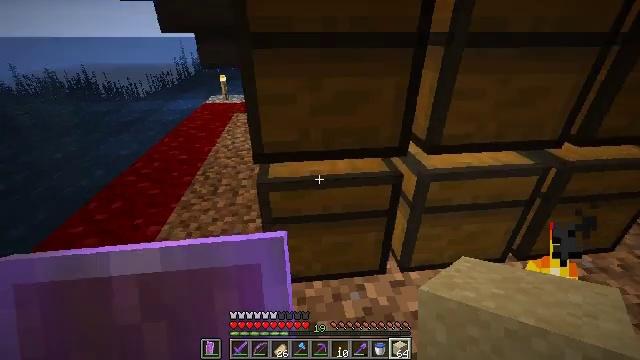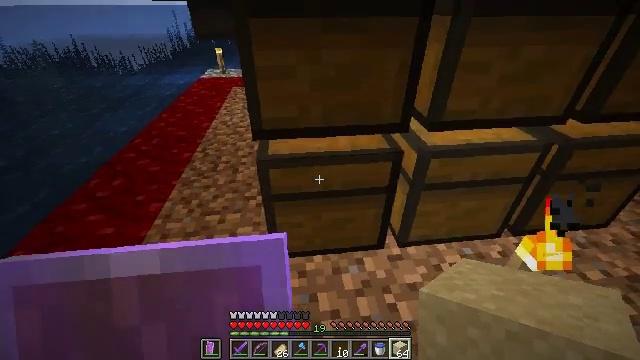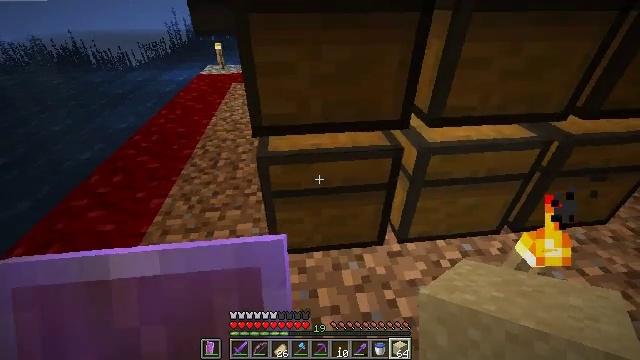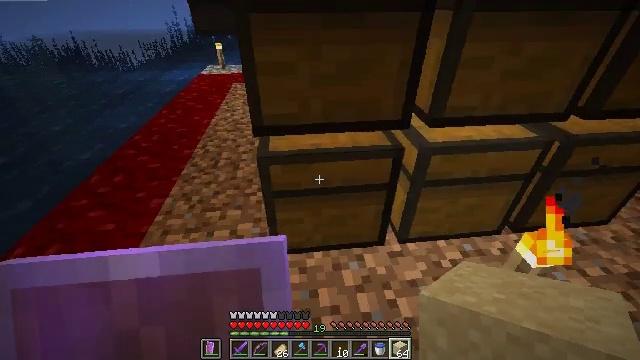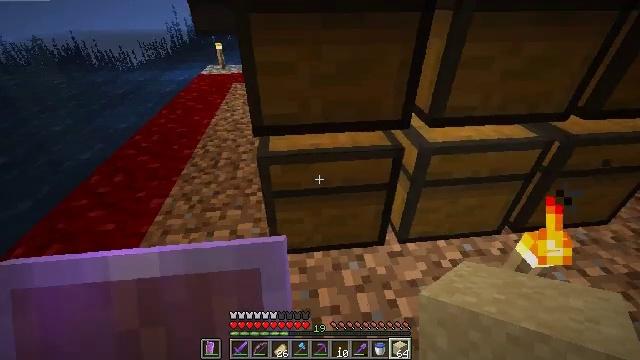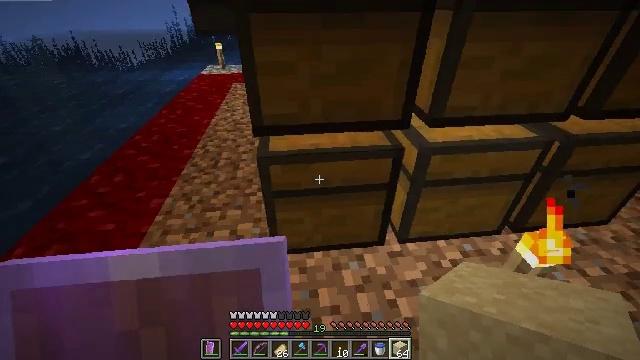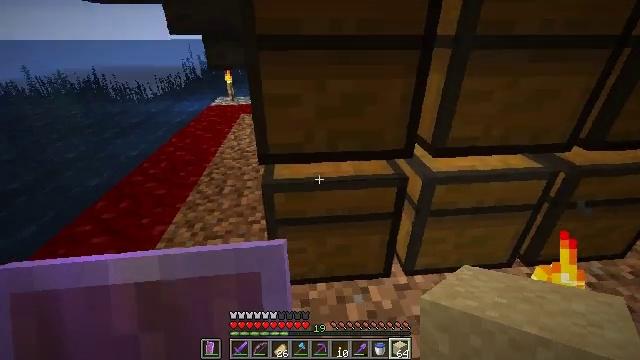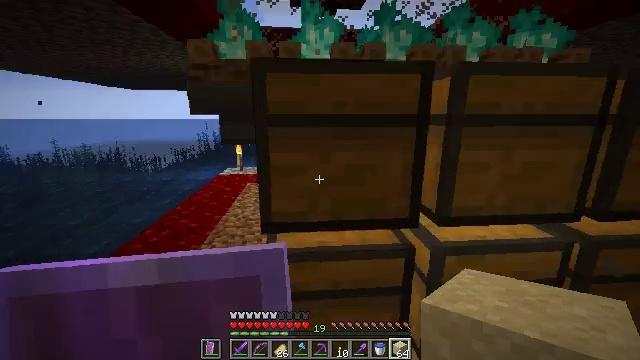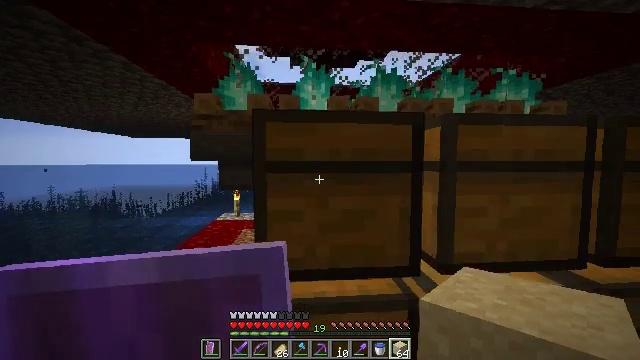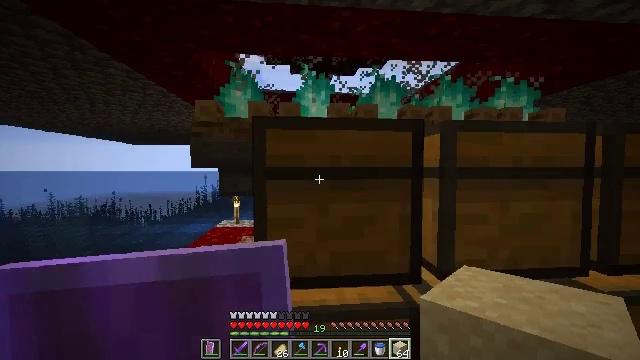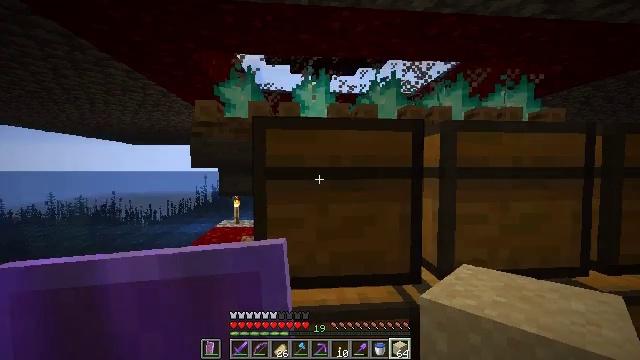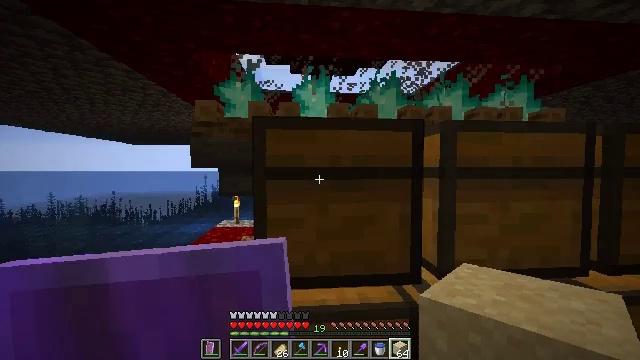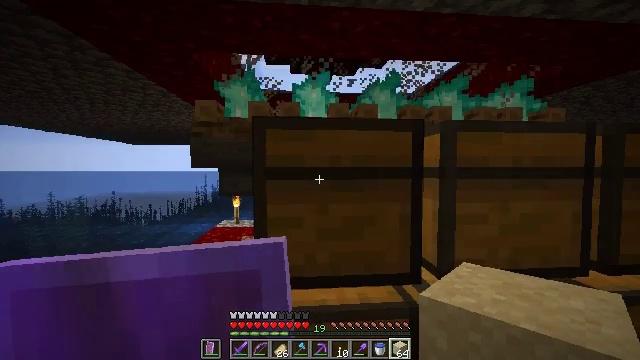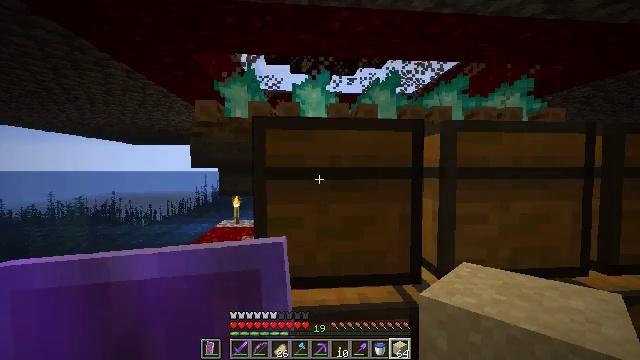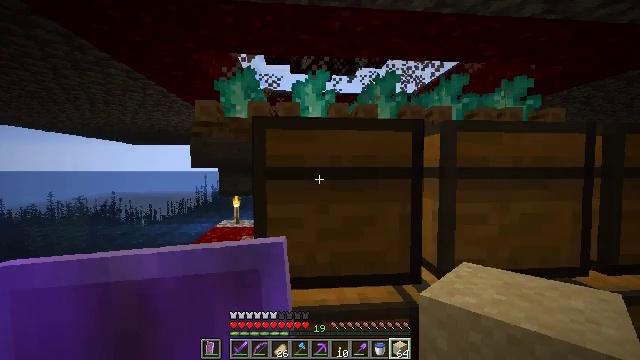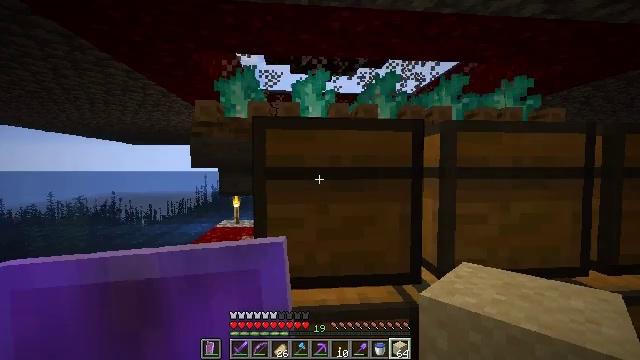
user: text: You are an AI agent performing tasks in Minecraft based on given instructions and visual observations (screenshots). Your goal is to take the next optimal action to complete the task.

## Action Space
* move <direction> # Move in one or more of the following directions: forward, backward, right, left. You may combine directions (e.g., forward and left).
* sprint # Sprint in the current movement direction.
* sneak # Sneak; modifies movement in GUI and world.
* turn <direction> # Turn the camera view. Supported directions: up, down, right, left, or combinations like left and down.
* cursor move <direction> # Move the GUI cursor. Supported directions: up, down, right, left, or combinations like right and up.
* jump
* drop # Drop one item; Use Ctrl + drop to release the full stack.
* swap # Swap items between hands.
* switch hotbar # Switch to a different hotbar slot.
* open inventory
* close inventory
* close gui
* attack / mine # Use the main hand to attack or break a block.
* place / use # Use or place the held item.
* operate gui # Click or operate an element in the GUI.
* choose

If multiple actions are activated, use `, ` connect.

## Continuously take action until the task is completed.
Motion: motion action
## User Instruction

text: Open a crafting table and craft the TNT.
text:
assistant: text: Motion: turn down
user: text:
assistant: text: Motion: no_op
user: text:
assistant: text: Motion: no_op
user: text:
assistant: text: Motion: no_op
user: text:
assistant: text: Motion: no_op
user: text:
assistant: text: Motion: turn left and up
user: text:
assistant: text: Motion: turn up
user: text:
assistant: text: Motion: turn up
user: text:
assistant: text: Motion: turn up
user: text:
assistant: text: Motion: no_op
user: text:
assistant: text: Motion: no_op
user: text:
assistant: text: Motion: no_op
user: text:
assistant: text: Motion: no_op
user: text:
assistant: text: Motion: no_op
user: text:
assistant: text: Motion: no_op
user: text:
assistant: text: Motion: no_op
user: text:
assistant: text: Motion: no_op
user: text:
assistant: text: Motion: no_op
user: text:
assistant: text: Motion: no_op
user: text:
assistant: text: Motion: no_op
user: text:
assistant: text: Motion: no_op
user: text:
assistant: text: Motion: no_op
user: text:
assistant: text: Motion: no_op
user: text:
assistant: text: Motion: jump
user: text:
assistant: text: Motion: jump
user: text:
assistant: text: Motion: jump
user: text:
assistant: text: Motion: jump
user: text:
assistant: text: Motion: jump
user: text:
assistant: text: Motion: jump
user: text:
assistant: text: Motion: jump